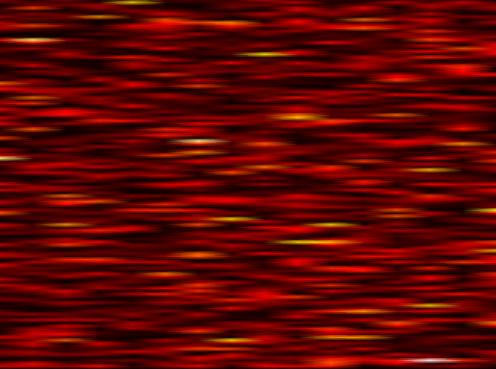
Label: UFMC